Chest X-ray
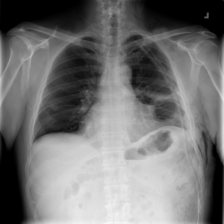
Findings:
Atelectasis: positive
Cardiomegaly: negative
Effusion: positive
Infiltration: negative
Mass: negative
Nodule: negative
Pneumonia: negative
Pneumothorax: negative
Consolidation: negative
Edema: negative
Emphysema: positive
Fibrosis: negative
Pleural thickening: negative
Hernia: negative